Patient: sex F, age 48
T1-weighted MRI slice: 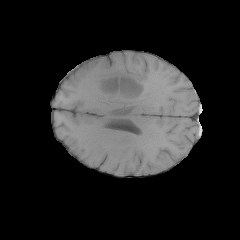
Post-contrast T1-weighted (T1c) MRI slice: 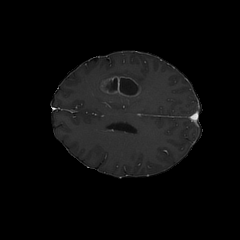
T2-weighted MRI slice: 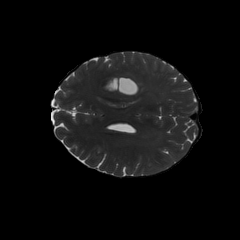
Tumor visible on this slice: yes
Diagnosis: Glioblastoma, IDH-wildtype
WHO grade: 4